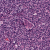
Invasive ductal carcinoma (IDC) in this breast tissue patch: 1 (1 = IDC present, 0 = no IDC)